Field crop: maize
Growth stage: 2
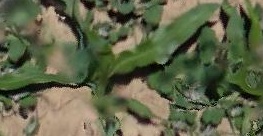
Species: maize